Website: home-depot
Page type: customer-info-address
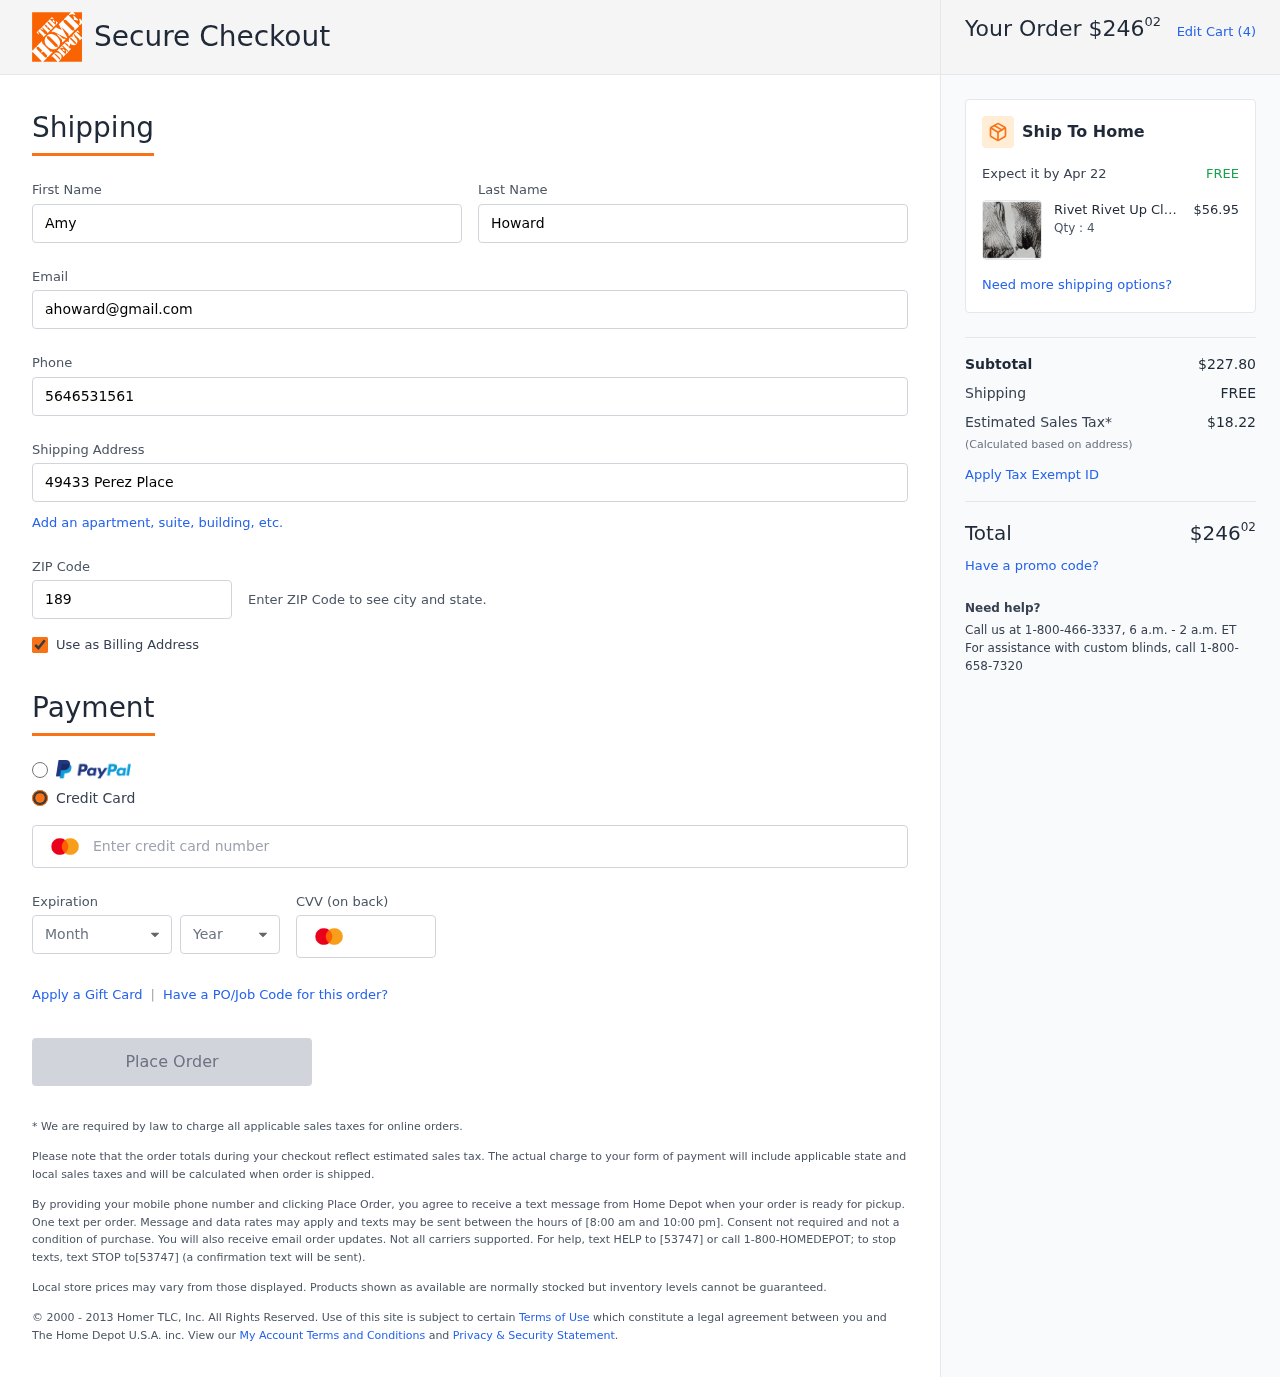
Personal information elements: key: PII_CARD_CVV
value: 257
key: PII_CARD_EXPIRY_MONTH
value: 04
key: PII_CARD_EXPIRY_YEAR
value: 27
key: PII_CARD_NUMBER
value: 2544 8042 3670 7299
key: PII_EMAIL
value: ahoward@gmail.com
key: PII_FIRSTNAME
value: Amy
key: PII_LASTNAME
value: Howard
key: PII_PHONE
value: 5646531561
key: PII_POSTCODE
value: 18904
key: PII_STREET
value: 49433 Perez Place
Product elements: key: PRODUCT1_BRAND
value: Rivet
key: PRODUCT1_NAME
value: Rivet Up Close Black and White Elephant Photo Canvas Print Wall Art Decor
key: PRODUCT1_PRICE
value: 56.95
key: PRODUCT1_QUANTITY
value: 4
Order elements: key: ORDER_TOTAL
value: $24602
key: ORDER_NUM_ITEMS
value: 4
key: ORDER_DELIVERY_DATE
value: Apr 22
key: ORDER_SUBTOTAL
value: $227.80
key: ORDER_SHIPPING_COST
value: FREE
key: ORDER_TAX
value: $18.22